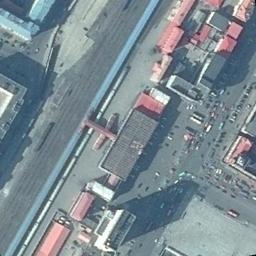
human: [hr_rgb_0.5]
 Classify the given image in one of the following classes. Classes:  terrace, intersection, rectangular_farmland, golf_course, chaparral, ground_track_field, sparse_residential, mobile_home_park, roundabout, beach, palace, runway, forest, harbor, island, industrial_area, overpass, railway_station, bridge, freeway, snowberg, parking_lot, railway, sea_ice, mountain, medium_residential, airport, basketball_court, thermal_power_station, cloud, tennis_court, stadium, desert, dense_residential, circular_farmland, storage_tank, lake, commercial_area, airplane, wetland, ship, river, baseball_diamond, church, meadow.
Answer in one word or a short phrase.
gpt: railway_station